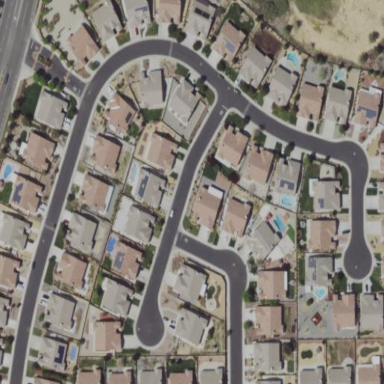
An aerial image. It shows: Single-family residential area.